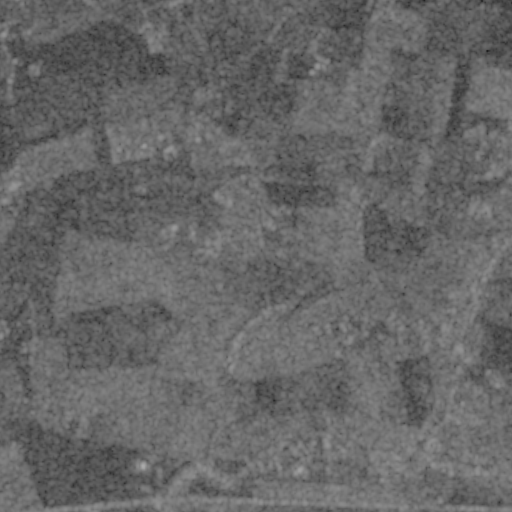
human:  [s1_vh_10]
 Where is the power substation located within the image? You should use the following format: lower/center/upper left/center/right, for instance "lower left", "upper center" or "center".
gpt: The power substation is located in the center left of the image.
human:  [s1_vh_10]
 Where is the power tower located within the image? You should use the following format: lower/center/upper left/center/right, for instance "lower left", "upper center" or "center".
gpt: The power tower is located in the lower of the image.
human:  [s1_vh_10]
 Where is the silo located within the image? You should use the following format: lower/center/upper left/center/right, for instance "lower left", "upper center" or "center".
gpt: The silo is located in the center of the image.
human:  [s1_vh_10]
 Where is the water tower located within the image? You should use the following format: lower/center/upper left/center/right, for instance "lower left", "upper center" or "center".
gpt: The water tower is located in the lower left of the image.
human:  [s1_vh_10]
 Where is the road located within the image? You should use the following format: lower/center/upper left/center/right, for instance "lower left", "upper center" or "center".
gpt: There is no road in the image.

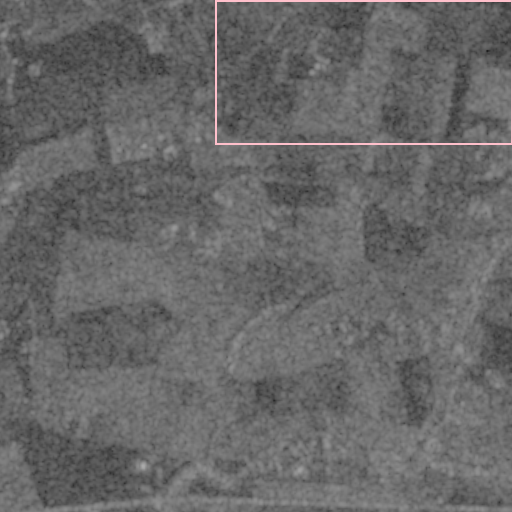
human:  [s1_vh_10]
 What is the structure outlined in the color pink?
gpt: The structure outlined in pink is a crop field.
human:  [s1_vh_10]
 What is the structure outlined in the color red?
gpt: There is no red outline.